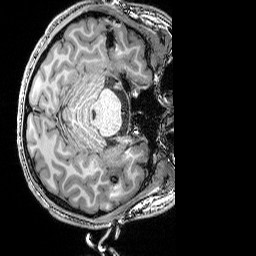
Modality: T1w
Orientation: axial
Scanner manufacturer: siemens
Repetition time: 2.25 s
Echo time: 0.00418 s